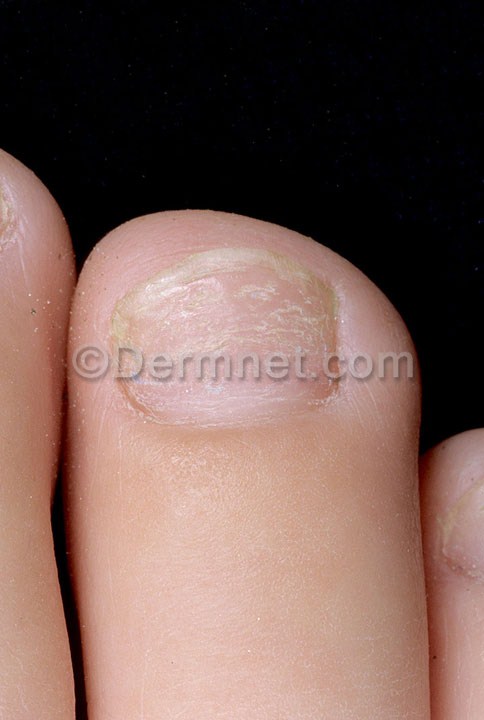
Disease: Nail Fungus and other Nail Disease